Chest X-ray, PA view. Patient: 60 years old, sex M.
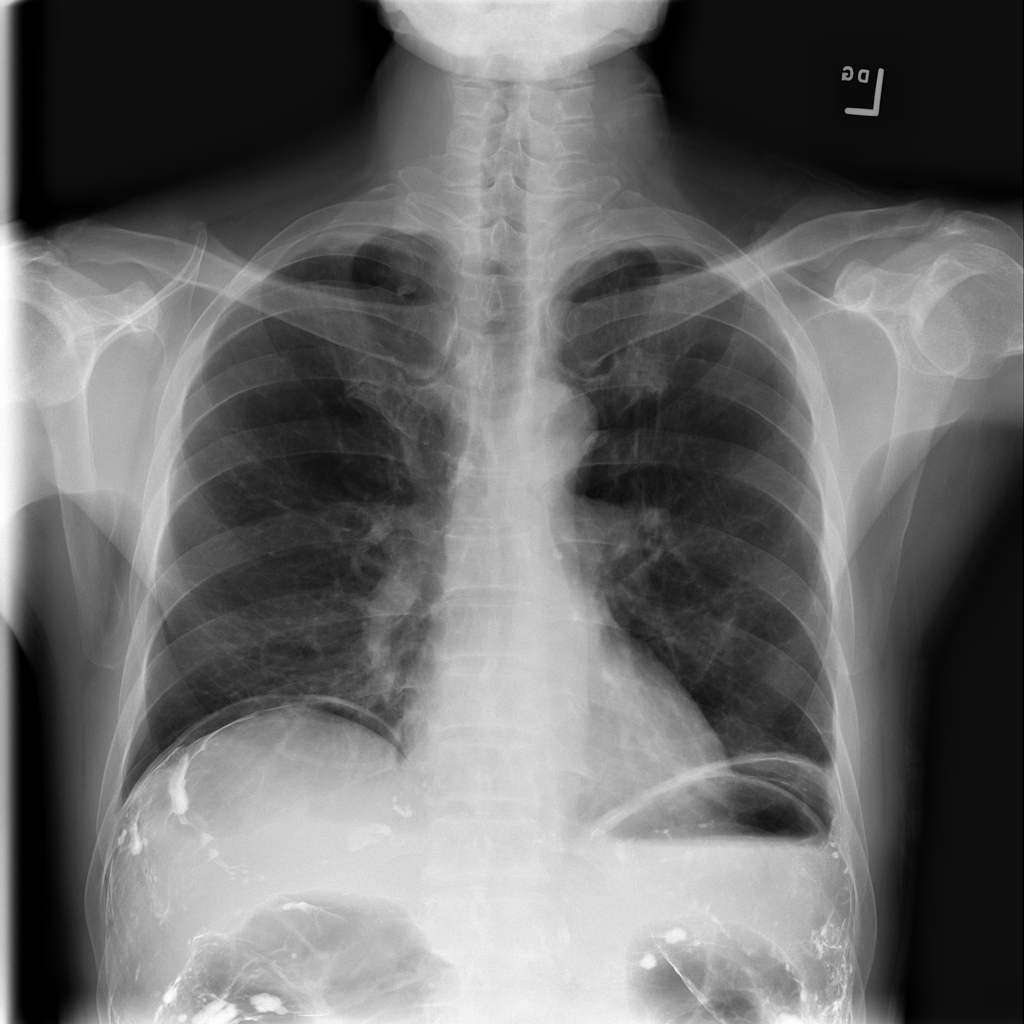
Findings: No Finding